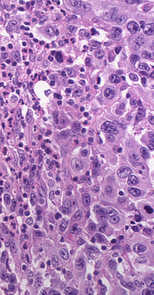
Tumor epithelial tissue: yes
Tumor-associated stroma tissue: no
Normal tissue: no